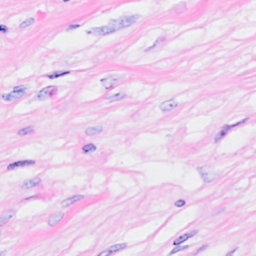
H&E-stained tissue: Breast